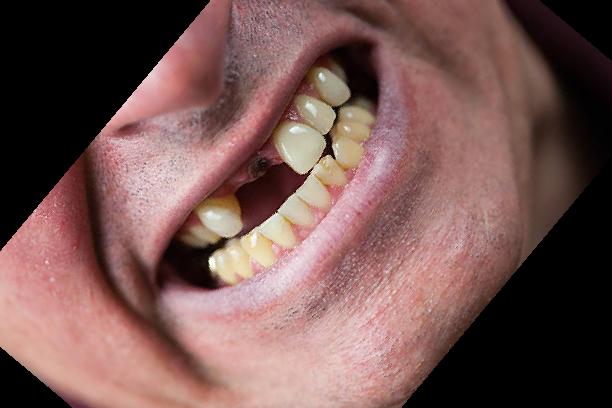
Condition: hypodontia